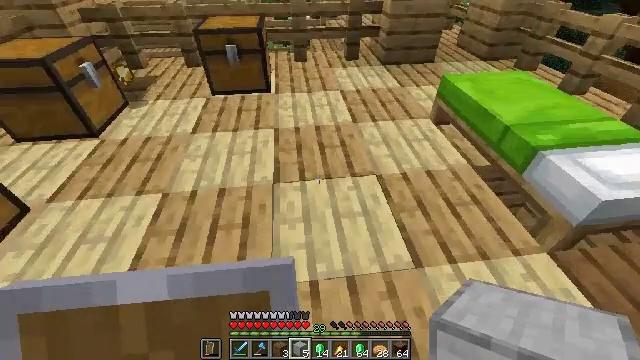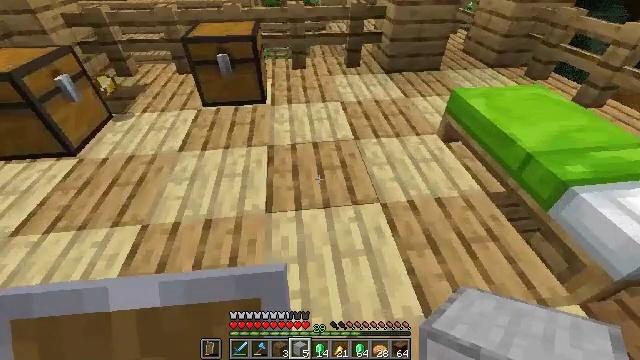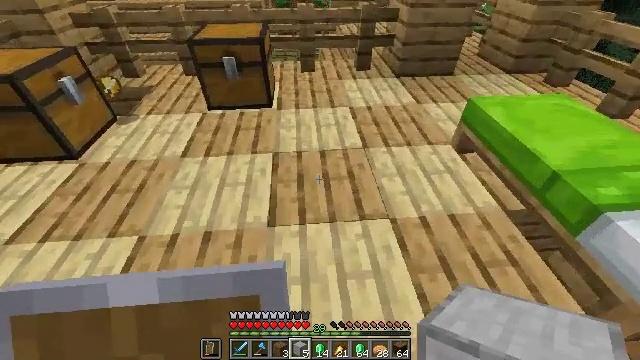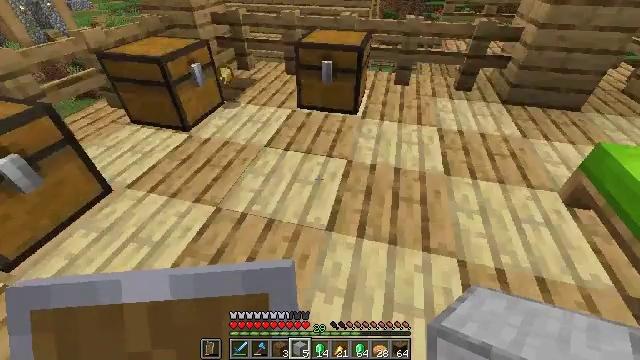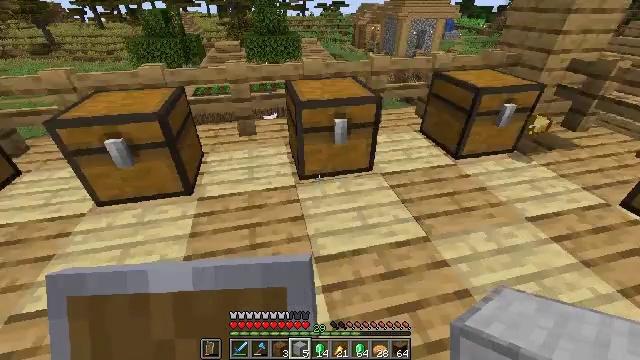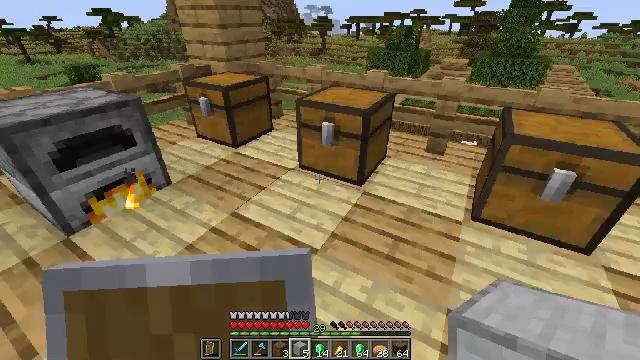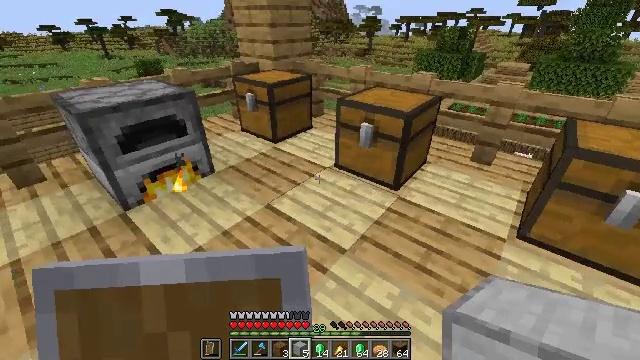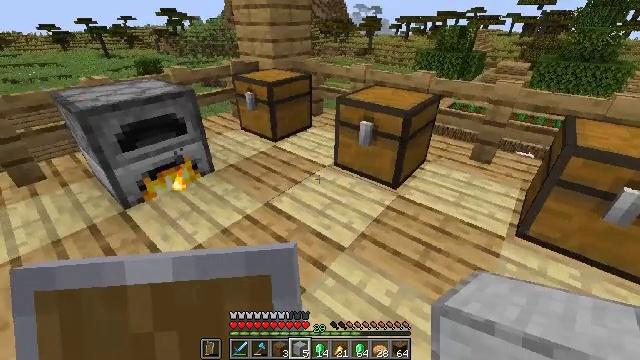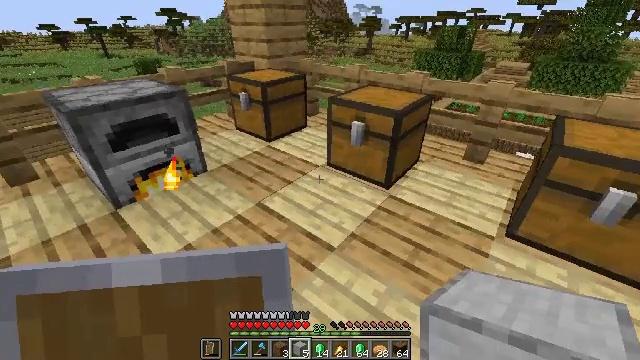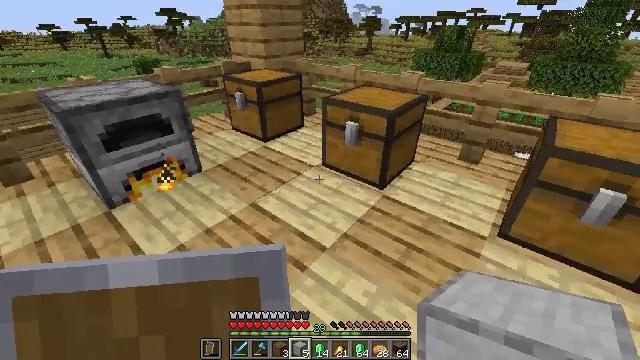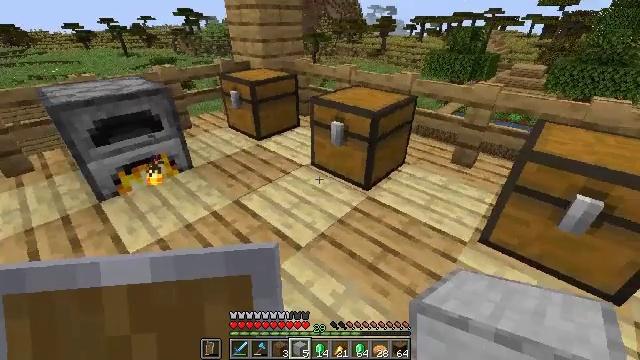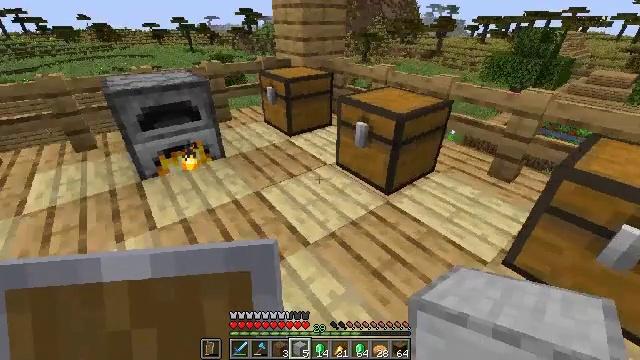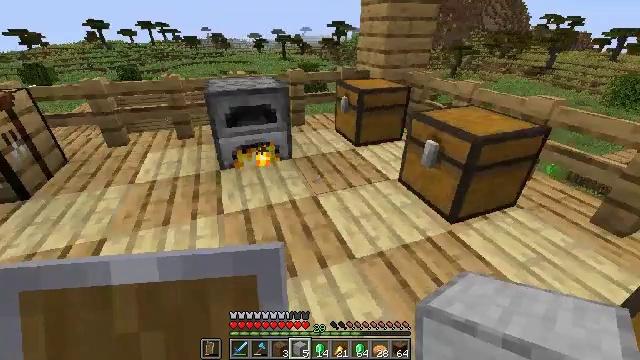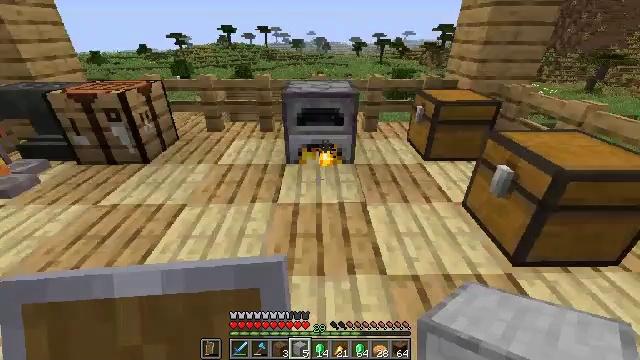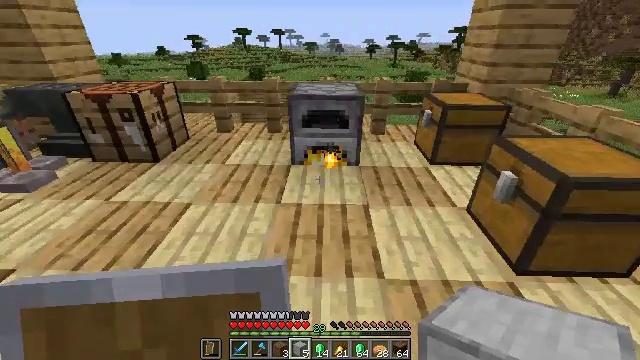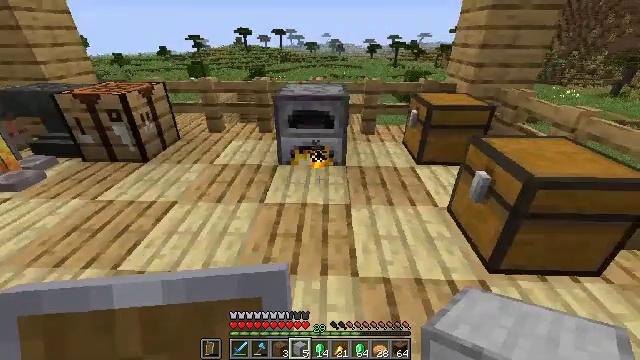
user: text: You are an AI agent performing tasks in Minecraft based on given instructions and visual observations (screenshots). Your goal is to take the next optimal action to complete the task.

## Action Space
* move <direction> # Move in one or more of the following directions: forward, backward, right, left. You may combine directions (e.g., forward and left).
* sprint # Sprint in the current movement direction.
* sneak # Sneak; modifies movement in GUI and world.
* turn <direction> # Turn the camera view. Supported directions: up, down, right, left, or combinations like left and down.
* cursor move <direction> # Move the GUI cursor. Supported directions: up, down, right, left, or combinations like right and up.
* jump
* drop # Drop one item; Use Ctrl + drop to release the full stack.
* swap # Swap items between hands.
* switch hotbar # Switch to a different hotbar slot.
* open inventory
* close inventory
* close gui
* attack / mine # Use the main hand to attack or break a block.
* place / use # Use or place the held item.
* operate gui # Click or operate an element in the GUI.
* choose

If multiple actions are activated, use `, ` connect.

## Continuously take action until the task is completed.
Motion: motion action
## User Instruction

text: Use iron ingots and smooth stone to craft a blast furnace.
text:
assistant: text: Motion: move forward
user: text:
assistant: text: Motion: turn left
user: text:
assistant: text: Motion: turn left and up
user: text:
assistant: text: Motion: turn left and up
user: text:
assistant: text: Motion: turn left and up
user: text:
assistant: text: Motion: turn left
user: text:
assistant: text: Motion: no_op
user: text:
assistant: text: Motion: move right
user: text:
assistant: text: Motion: move right
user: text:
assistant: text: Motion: move right, turn left
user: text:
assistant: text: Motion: move right, turn left
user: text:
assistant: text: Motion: move right, turn left and up
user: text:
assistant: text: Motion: move right, turn left
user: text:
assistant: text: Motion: move right, turn left
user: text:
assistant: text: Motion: move right
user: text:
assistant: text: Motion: move right, turn left and up
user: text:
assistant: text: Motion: move right, turn left and up
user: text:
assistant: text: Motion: move right, turn left
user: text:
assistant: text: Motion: move forward, turn left
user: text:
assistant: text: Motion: move forward
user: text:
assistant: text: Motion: move forward, sprint
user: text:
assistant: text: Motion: move forward, sprint
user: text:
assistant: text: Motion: move forward, sprint, turn left and down
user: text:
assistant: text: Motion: move forward, sprint, turn left and down
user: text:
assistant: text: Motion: move forward, sprint, turn left and down
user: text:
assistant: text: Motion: move forward, sprint, turn left
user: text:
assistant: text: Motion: move forward, sprint
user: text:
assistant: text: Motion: move forward, sprint
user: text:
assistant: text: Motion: move forward, sprint
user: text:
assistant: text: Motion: move forward, sprint